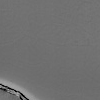
Atmospheric dust classification: not_dusty